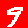
Digit: 9